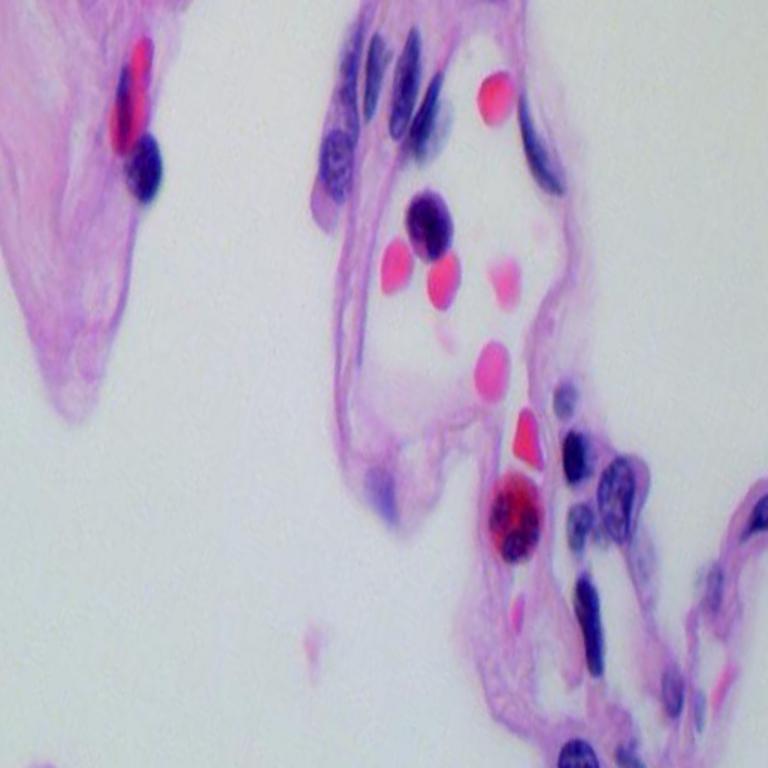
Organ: lung
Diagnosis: benign